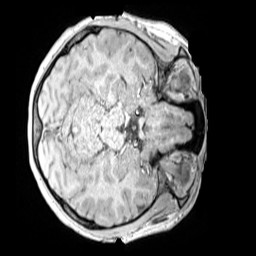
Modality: MP2RAGE
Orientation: axial
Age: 12
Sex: female
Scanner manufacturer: siemens
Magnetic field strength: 3 T
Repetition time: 4 s
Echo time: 0.00299 s